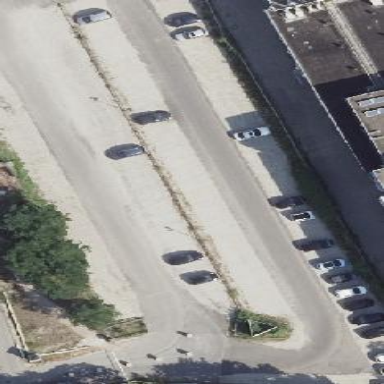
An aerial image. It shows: Parking area with pebblestone surface.